Question: My program calculates the distance between two points in kilometres, given two latitude and longitude values.
'''
#include<iostream>
#include <cmath>
#define pi 3.14159265358979323846
using namespace std;
double calculateDistance(double lat1, double long1, double lat2, double long2) {
double dist;
dist = sin(lat1) * sin(lat2) + cos(lat1) * cos(lat2) * cos(long1 - long2);
dist = acos(dist);
dist = (6371 * pi * dist) / 180;
return dist;
}
int main() {
cout << calculateDistance(51.752021, -1.257726, 51.507351, -0.127758);
return 0;
}
'''
This is the formula I am trying to implement:

And the calculator I am using to test my output, <URL>
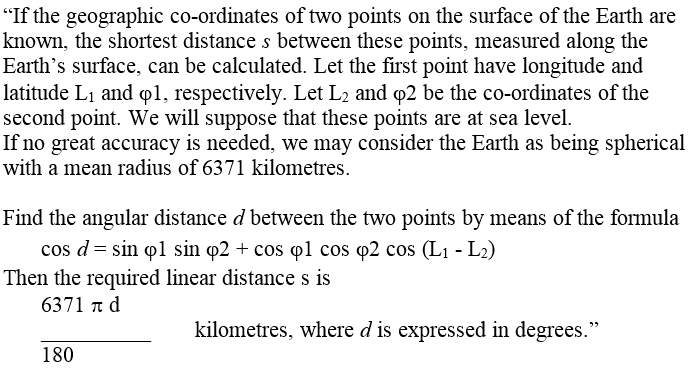
Answer: Something like this should work (not tested though):
'''
double toRad(double degree) {
return degree/180 * pi;
}
double calculateDistance(double lat1, double long1, double lat2, double long2) {
double dist;
dist = sin(toRad(lat1)) * sin(toRad(lat2)) + cos(toRad(lat1)) * cos(toRad(lat2)) * cos(toRad(long1 - long2));
dist = acos(dist);
// dist = (6371 * pi * dist) / 180;
//got dist in radian, no need to change back to degree and convert to rad again.
dist = 6371 * dist;
return dist;
}
'''